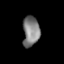
Tissue: lung
Cell type: Epithelial cells
Senescence score: 0.1842
Nuclear area (px): 493
Mean DAPI intensity: 127.274